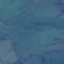
Label: Pasture